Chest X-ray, PA view. Patient: 10 years old, sex M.
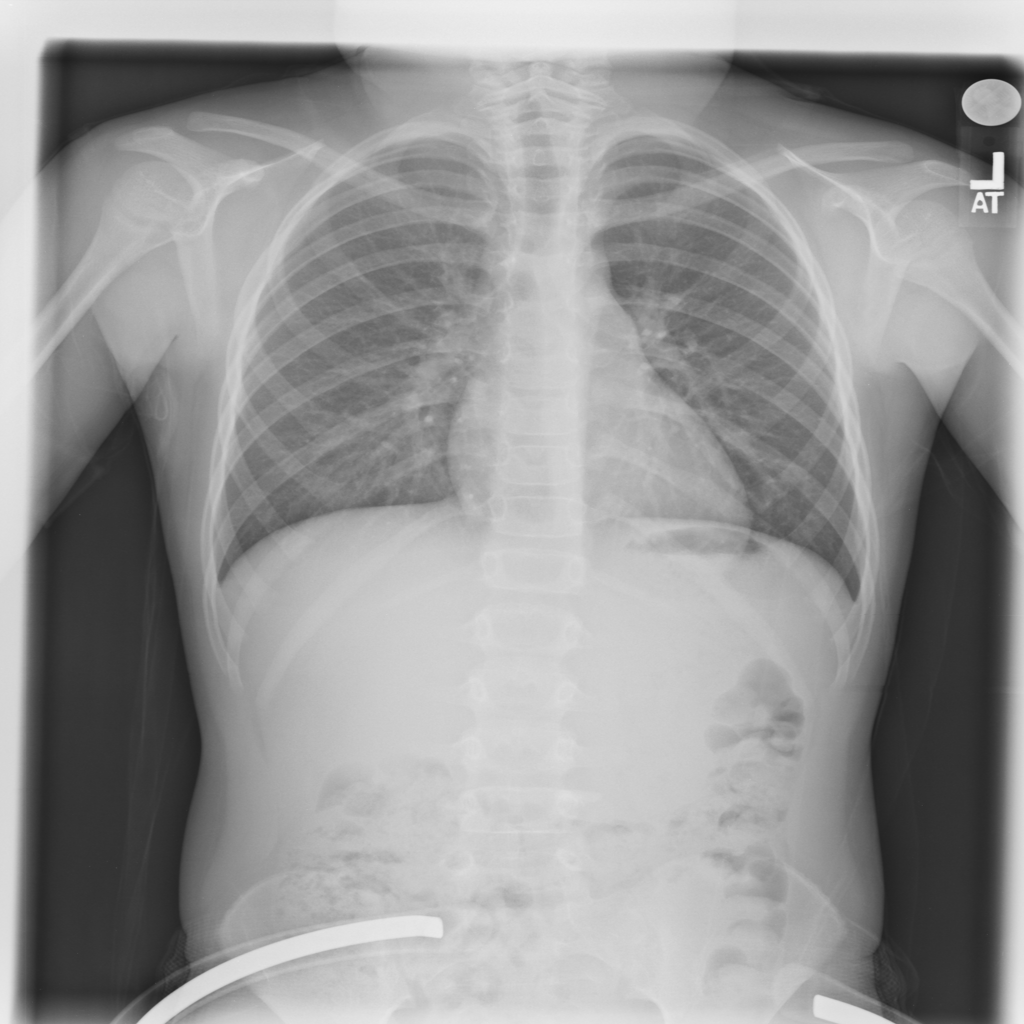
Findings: No Finding